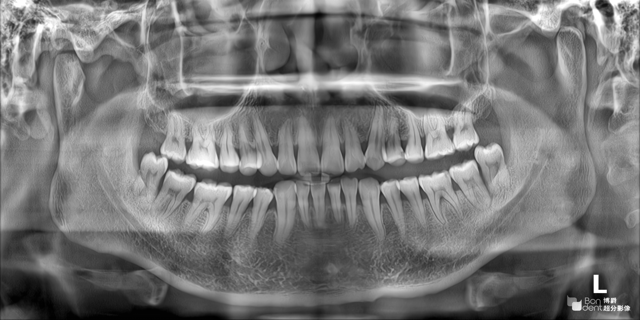
adult